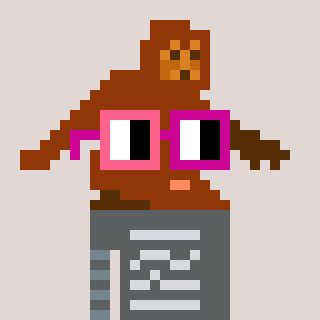
a pixel art character with square pink and red glasses, a bigfoot-shaped head and a rust-colored body on a warm background